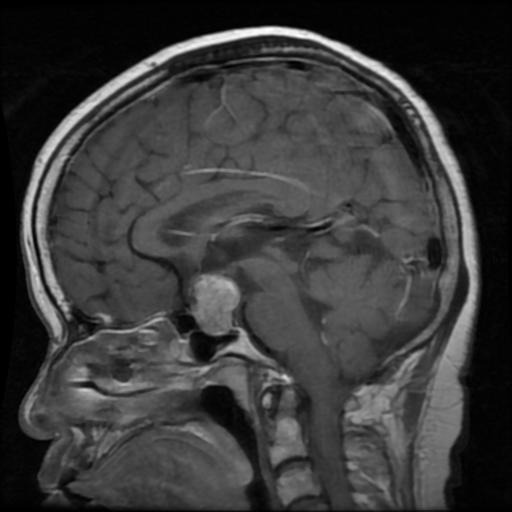
Label: pituitary